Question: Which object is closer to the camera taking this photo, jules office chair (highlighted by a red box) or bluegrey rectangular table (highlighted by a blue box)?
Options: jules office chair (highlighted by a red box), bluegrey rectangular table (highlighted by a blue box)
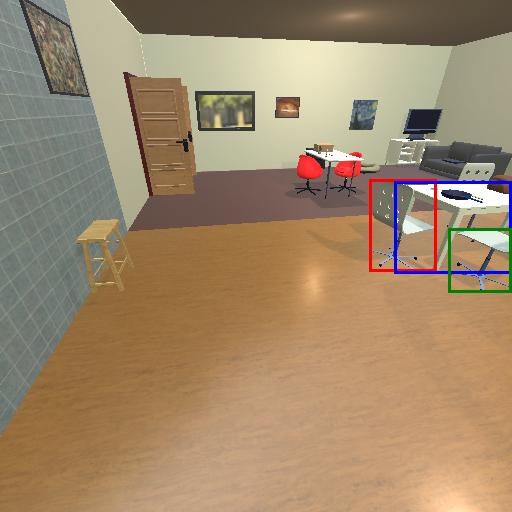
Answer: jules office chair (highlighted by a red box)